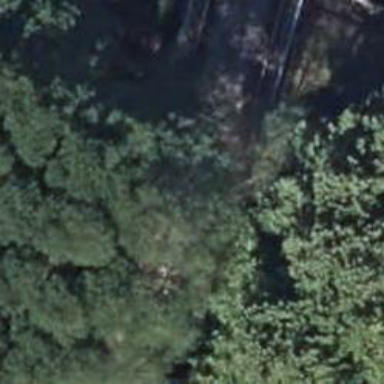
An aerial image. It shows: Unclassified road on bridge.